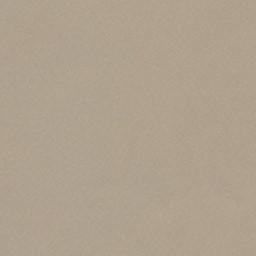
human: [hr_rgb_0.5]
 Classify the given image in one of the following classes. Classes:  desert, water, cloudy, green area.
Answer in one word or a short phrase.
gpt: desert